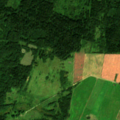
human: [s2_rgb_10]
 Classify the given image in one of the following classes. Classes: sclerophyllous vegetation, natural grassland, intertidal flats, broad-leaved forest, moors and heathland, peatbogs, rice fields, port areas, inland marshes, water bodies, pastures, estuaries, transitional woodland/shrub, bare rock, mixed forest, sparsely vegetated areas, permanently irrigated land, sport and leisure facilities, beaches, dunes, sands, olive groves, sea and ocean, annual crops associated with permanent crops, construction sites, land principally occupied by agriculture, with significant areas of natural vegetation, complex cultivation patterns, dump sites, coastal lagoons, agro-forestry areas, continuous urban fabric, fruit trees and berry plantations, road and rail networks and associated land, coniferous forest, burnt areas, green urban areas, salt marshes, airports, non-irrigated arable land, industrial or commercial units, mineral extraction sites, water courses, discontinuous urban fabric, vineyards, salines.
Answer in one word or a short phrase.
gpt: non-irrigated arable land, pastures, broad-leaved forest, coniferous forest, mixed forest